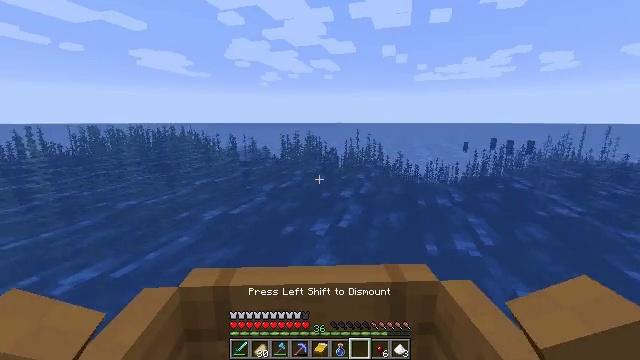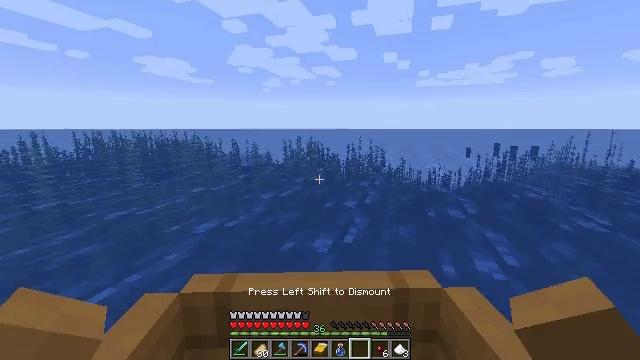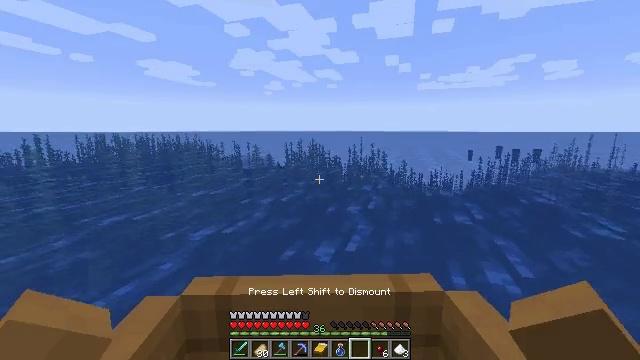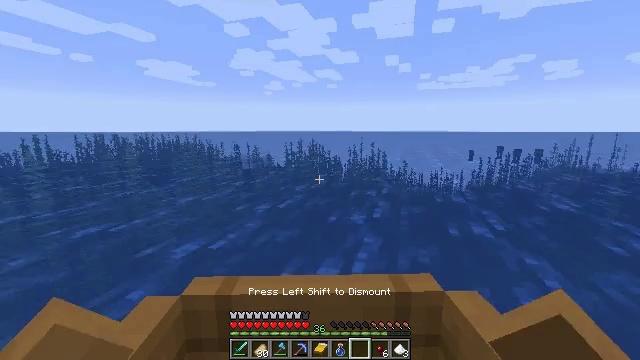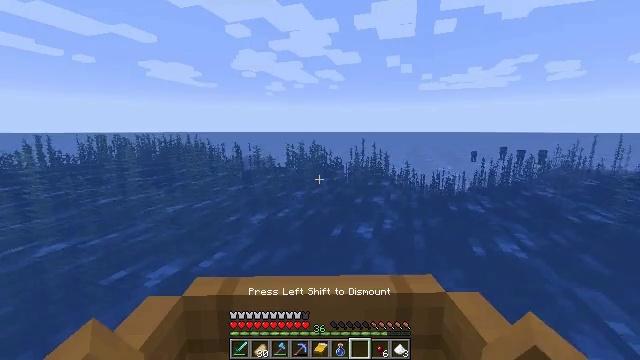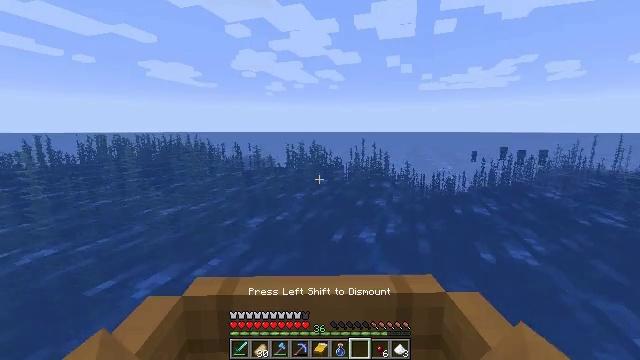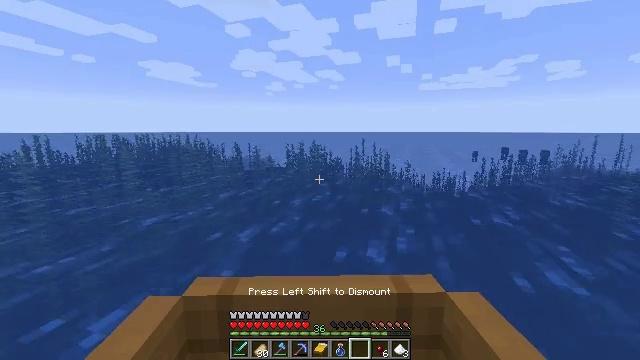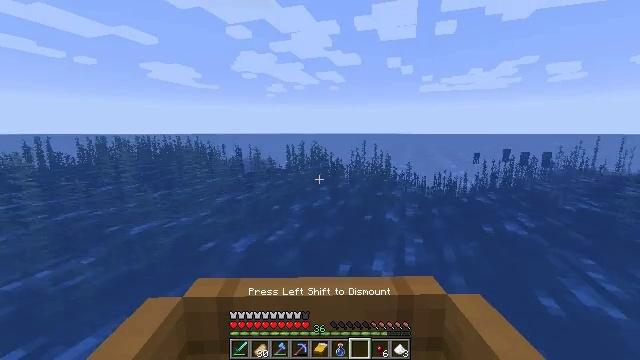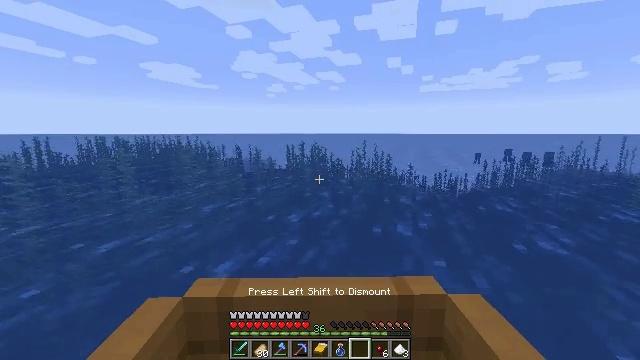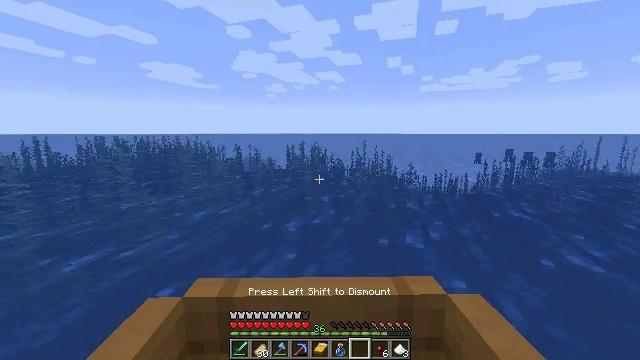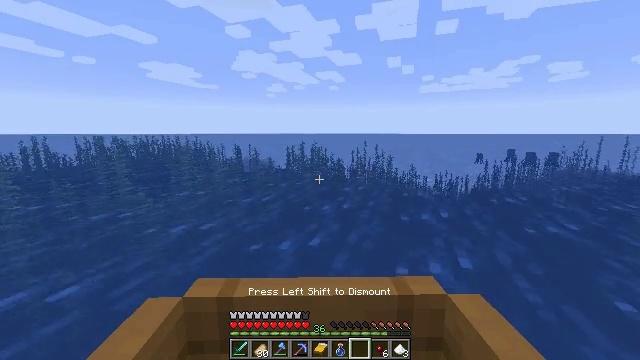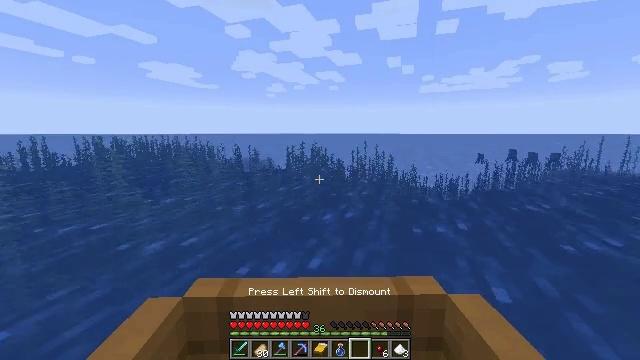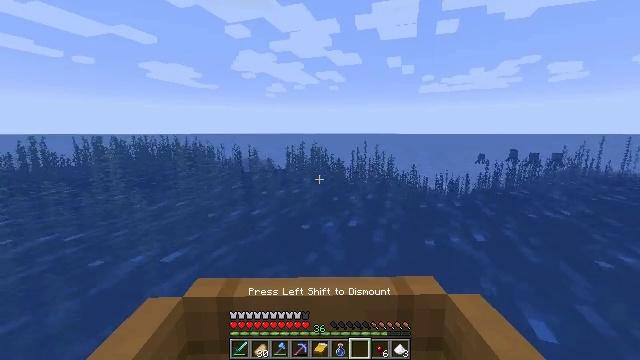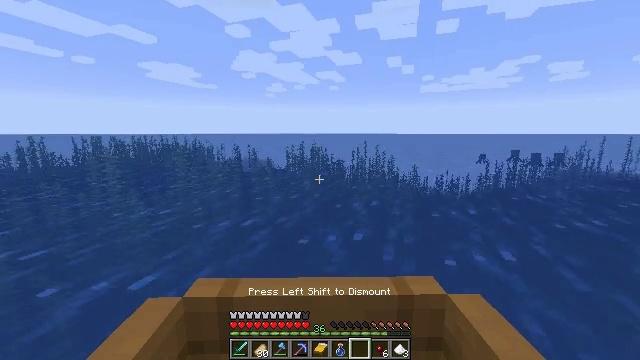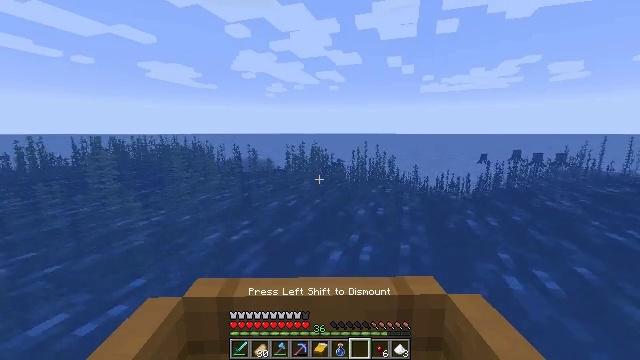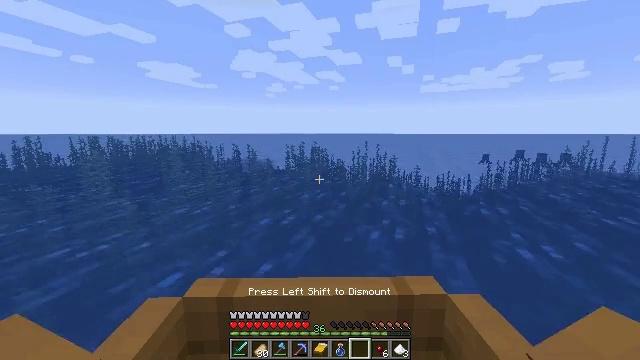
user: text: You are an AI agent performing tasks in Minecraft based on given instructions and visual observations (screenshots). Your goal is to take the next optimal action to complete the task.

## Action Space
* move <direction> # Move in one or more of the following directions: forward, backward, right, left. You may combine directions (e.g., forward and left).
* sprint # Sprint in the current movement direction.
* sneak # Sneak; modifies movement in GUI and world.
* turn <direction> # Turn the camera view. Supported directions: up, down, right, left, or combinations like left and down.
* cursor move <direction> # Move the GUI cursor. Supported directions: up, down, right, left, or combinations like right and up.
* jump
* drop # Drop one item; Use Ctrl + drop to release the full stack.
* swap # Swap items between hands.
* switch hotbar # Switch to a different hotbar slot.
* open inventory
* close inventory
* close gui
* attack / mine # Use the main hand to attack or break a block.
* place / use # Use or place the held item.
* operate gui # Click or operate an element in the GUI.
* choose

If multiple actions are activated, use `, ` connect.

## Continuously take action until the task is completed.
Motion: motion action
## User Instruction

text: Dig out the mushroom stem.
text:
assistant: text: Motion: move forward, turn up
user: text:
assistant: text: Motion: move forward
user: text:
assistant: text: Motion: move forward
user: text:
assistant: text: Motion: move forward
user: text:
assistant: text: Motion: move forward
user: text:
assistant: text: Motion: move forward
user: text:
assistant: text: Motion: move forward
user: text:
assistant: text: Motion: move forward
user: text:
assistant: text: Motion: move forward
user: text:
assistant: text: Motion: move forward
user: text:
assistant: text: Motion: move forward
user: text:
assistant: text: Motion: move forward
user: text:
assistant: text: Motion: move forward
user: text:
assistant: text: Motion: move forward
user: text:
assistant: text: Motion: move forward
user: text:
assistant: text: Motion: move forward
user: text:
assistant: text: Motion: move forward
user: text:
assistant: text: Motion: move forward
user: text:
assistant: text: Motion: move forward
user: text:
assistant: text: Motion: move forward
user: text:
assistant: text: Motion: move forward
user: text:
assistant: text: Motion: move forward
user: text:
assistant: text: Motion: move forward
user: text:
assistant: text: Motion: move forward
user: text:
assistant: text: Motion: move forward
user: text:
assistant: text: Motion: move forward
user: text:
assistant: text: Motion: move forward
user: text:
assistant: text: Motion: move forward
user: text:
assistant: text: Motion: move forward
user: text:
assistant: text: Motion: move forward